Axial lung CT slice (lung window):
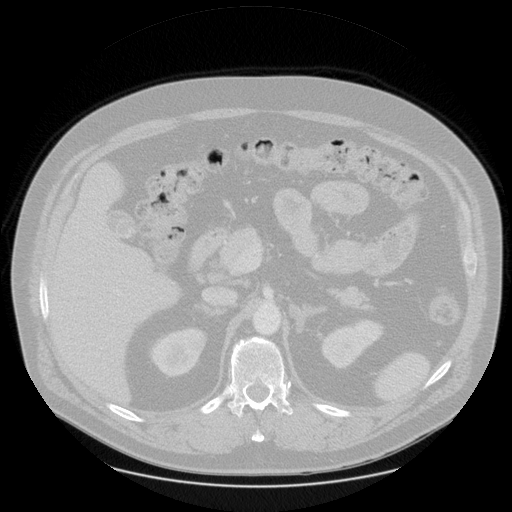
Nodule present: no